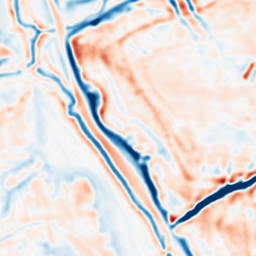
Category: multiscale
Decomposition family: dog
Decomposition parameters: sigma_low: 2
sigma_high: 5
Upsampling method: sinc_hamming
Upsampling parameters: scale: 2
kernel_size: 4
Upsampling scale: 2